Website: apple
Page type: address-validator
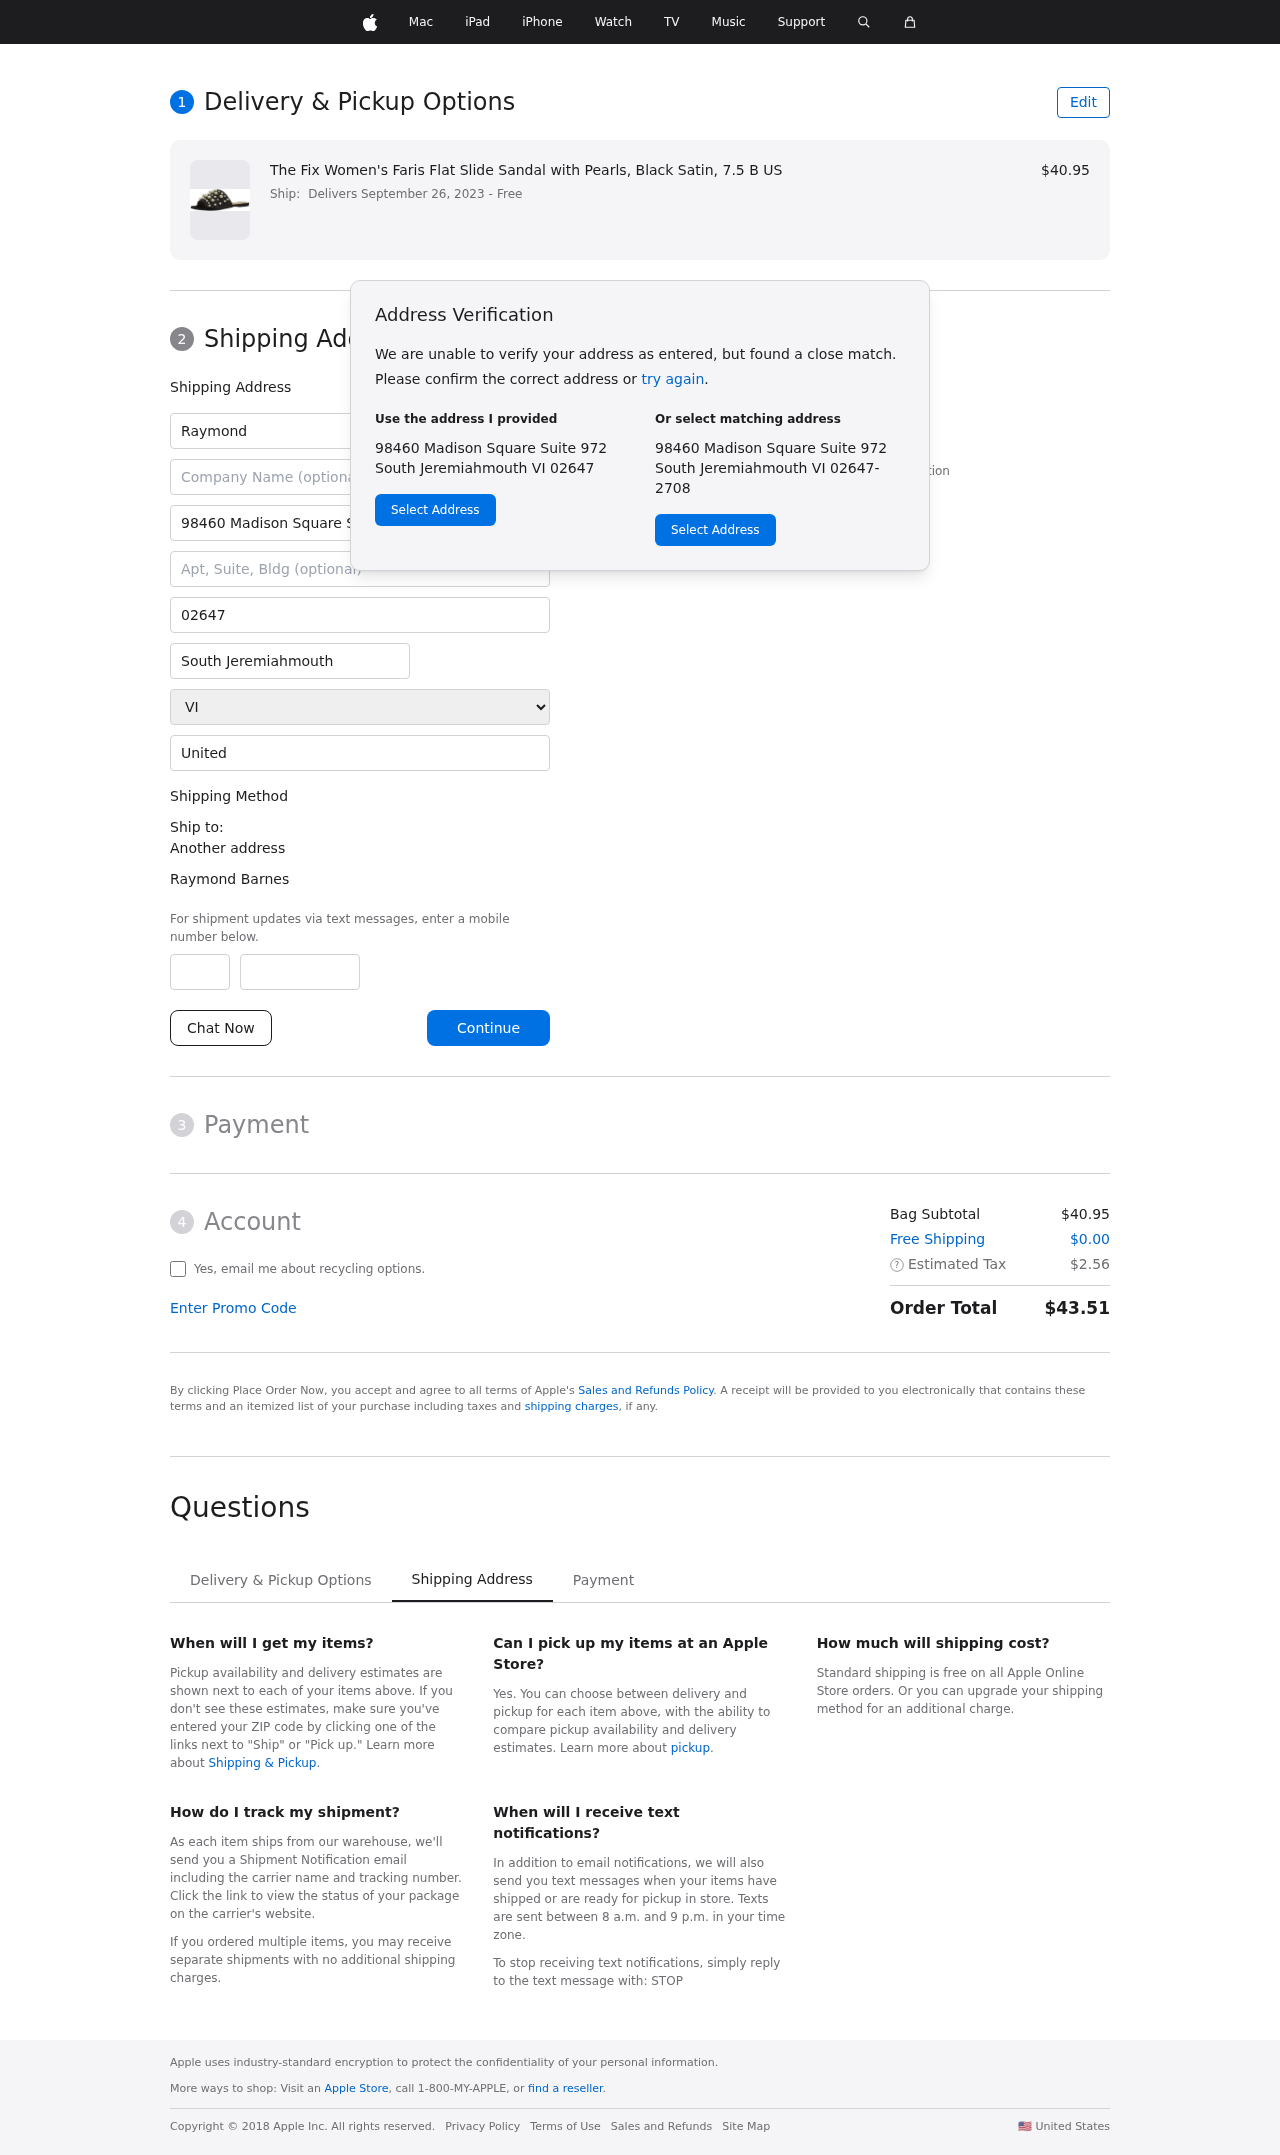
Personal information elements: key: PII_CITY
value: South Jeremiahmouth
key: PII_COUNTRY
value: United States
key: PII_FIRSTNAME
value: Raymond
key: PII_FULLNAME
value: Raymond Barnes
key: PII_LASTNAME
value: Barnes
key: PII_PHONE_AREA
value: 651
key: PII_PHONE_SUFFIX
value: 6145
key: PII_POSTCODE
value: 02647
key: PII_STATE
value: VI
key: PII_STREET
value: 98460 Madison Square Suite 972
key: PII_CITY_STATE_ZIP
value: South Jeremiahmouth VI 02647
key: PII_STATE_ABBR
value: VI
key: PII_POSTCODE_FULL
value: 02647
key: PII_POSTCODE_NUMERIC
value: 2647
Product elements: key: PRODUCT1_NAME
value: The Fix Women's Faris Flat Slide Sandal with Pearls, Black Satin, 7.5 B US
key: PRODUCT1_PRICE
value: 40.95
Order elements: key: ORDER_DELIVERY_DATE
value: Delivers September 26, 2023
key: ORDER_SUBTOTAL
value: $40.95
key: ORDER_SHIPPING_COST
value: $0.00
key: ORDER_TAX
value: $2.56
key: ORDER_TOTAL
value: $43.51